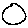
Label: circle